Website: lowes
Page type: customer-info-address
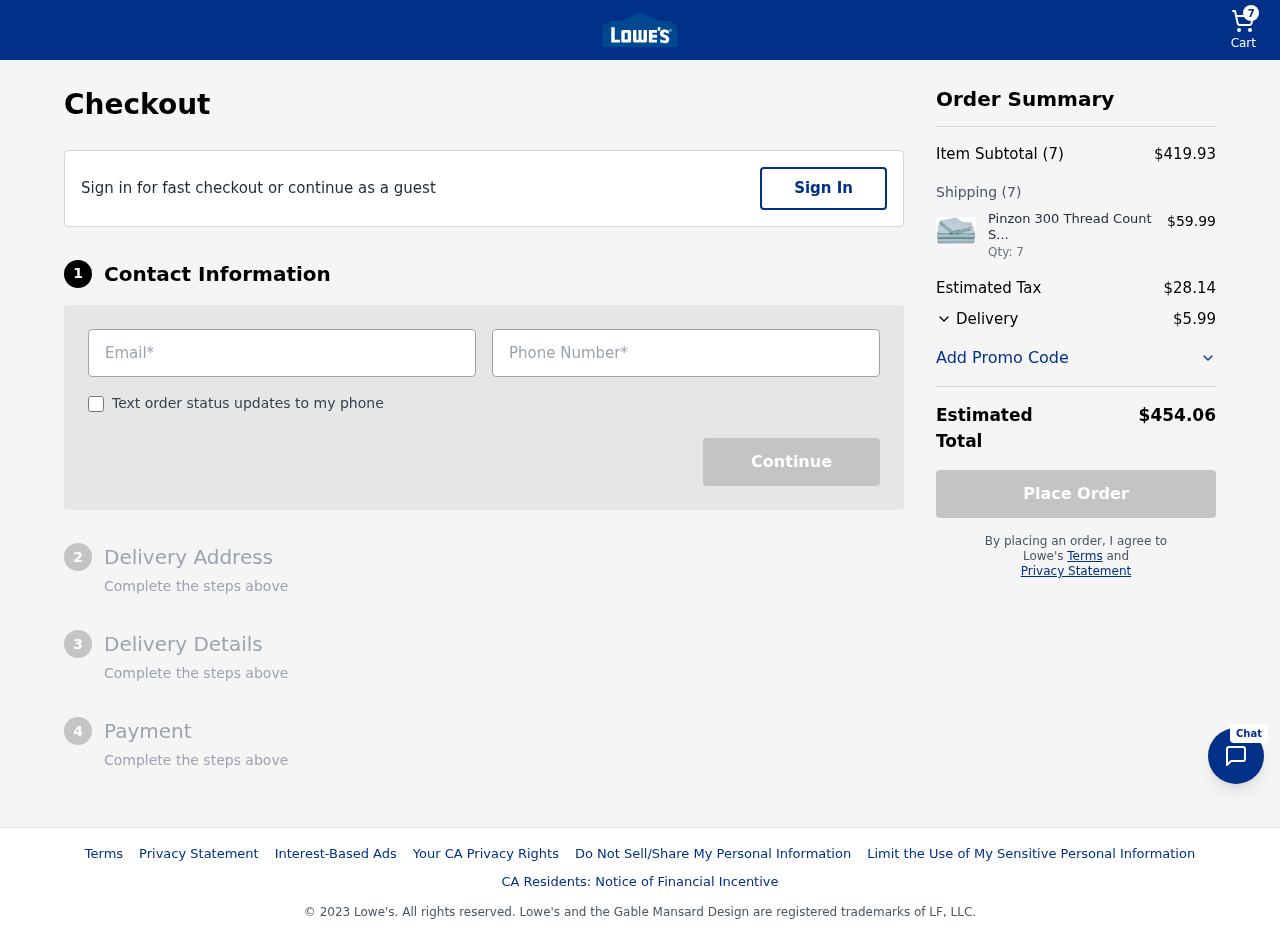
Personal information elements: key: PII_EMAIL
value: terri_sherman@gmail.com
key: PII_PHONE
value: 7998689922
Product elements: key: PRODUCT1_NAME
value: Pinzon 300 Thread Count Sateen Sheet Set
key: PRODUCT1_PRICE
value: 59.99
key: PRODUCT1_QUANTITY
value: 7
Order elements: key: ORDER_NUM_ITEMS
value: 7
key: ORDER_SUBTOTAL
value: $419.93
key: ORDER_NUM_ITEMS2
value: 7
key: ORDER_TAX
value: $28.14
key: ORDER_SHIPPING_COST
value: $5.99
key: ORDER_TOTAL
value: $454.06